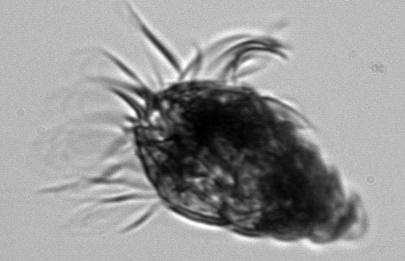
Label: Laboea_strobila